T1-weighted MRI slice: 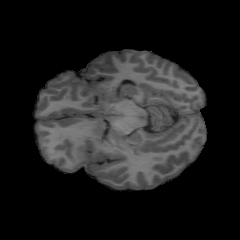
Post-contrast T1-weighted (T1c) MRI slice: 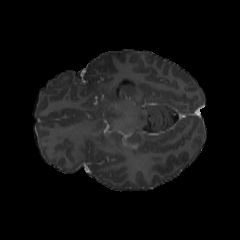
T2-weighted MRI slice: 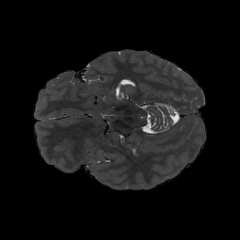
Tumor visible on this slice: no